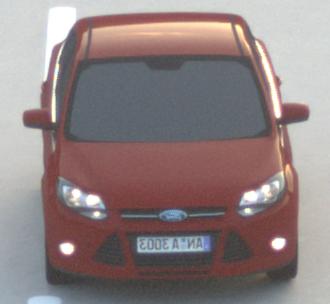
Make: Ford
Model: Focus 1.6 Ti-VCT
Detailed model: Focus (III)
Model produced from: 2011/09
Model produced until: 2014/09
Doors: 5
Color: red
Road condition: dry road
Daytime: sunrise or sunset
Contrast: low contrast